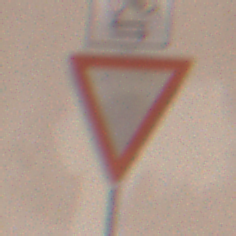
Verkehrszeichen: VorfahrtGewaehren
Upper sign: RichtungsangabeDurchPfeile9
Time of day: Midday
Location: Outdoor (Urban)
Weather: PartlyCloudy
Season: NotSpecified
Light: Natural